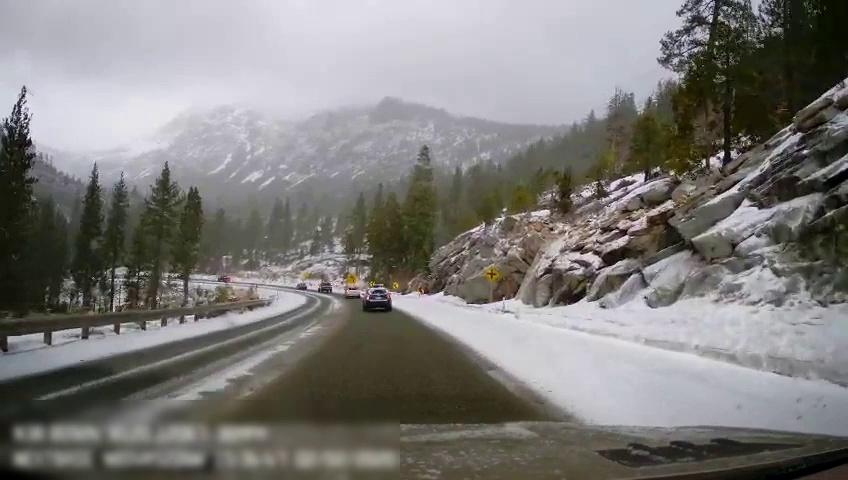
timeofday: Day
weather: Snowy
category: Drivable Space
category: Vehicles | Car
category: Vehicles | Truck
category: Vehicles | Car
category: Traffic | Signs